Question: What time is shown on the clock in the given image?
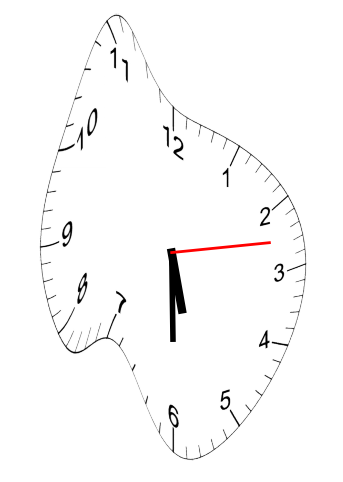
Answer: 05:30:13